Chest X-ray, AP view. Patient: 55 years old, sex M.
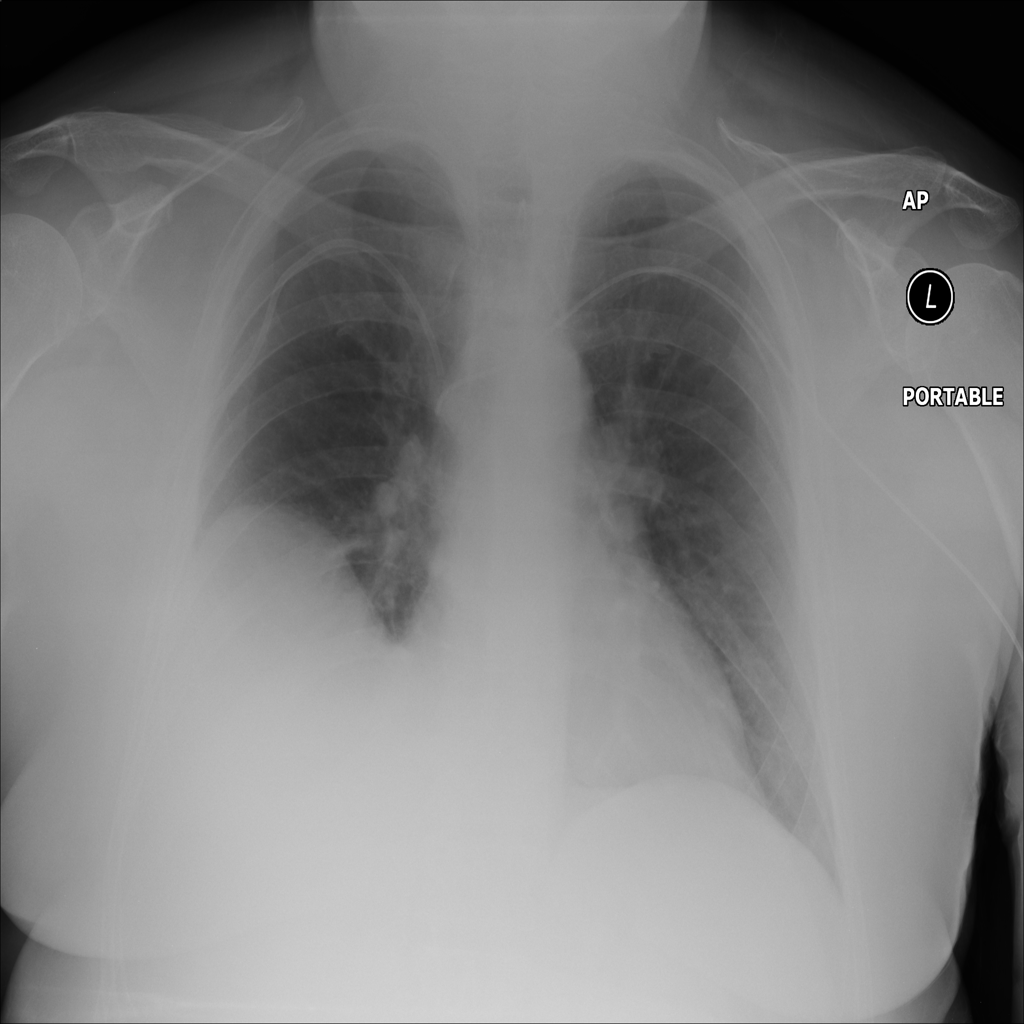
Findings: No Finding